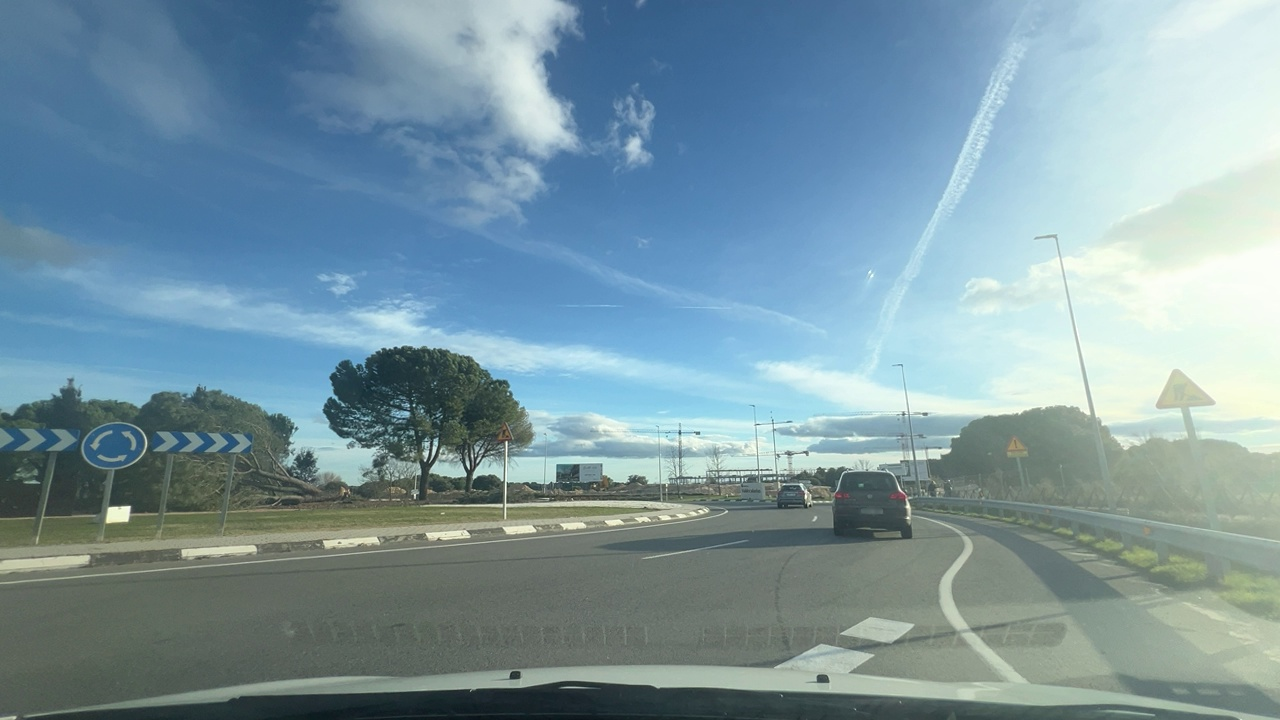
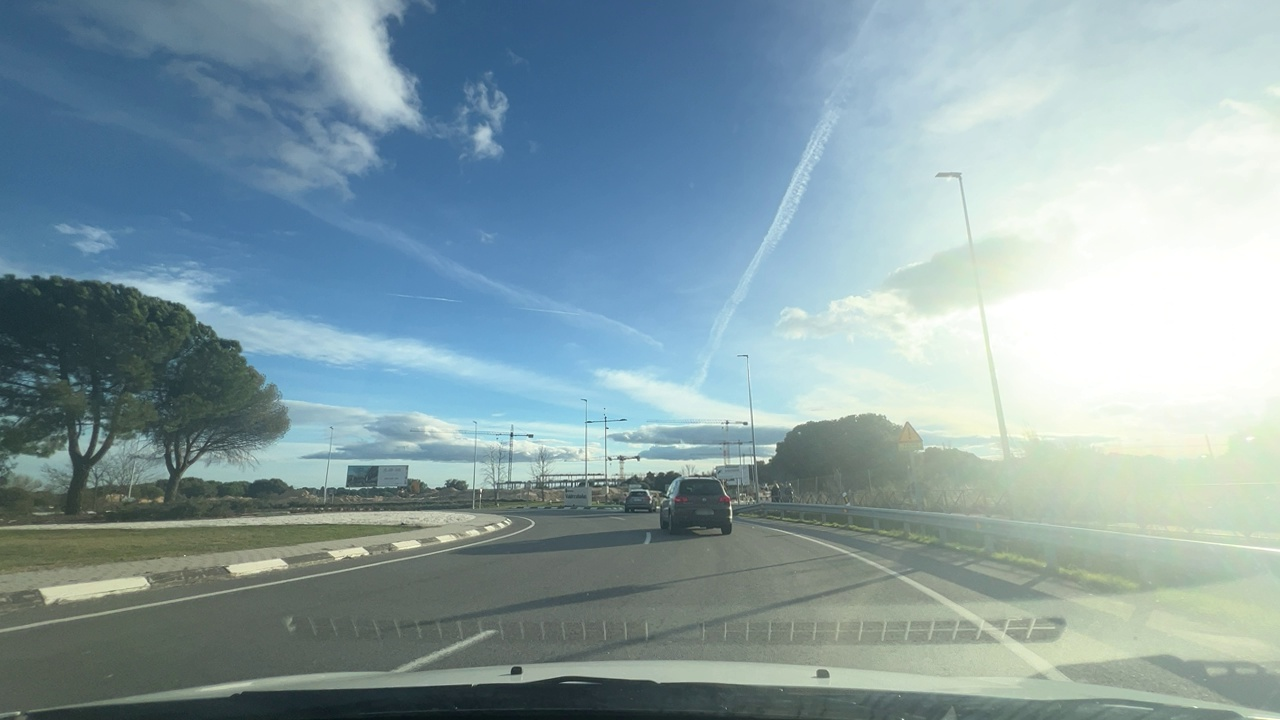
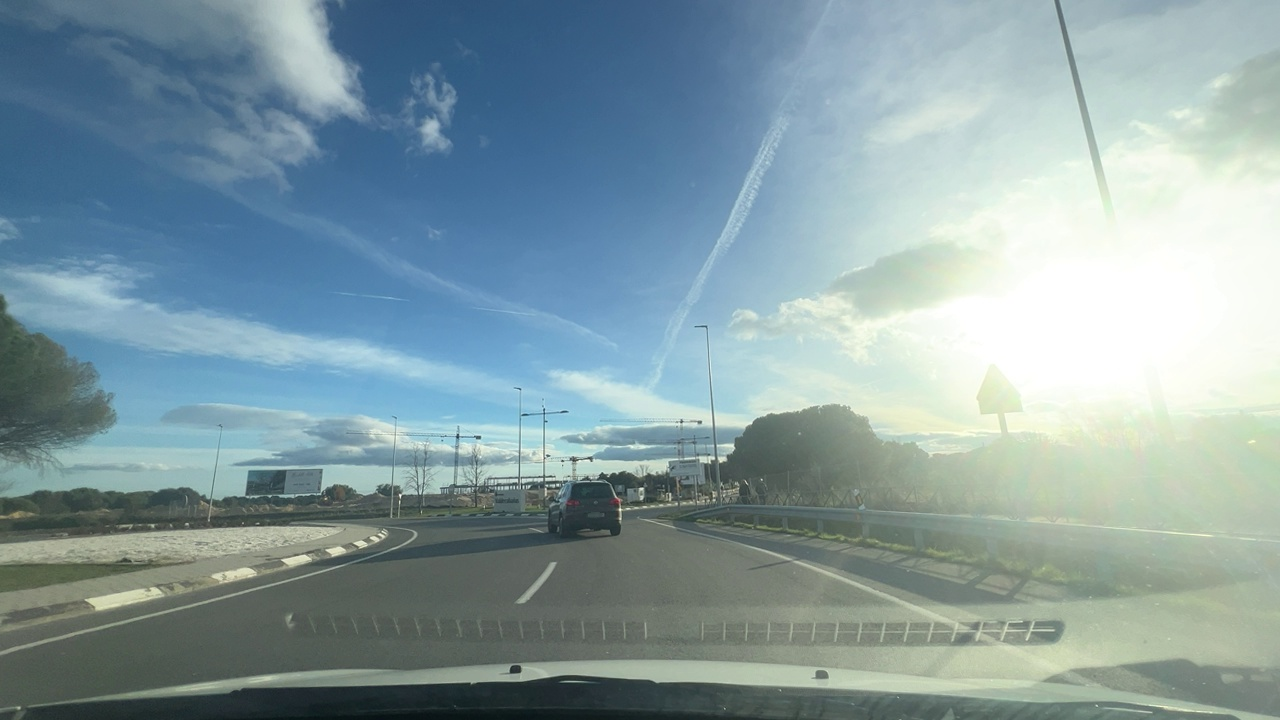
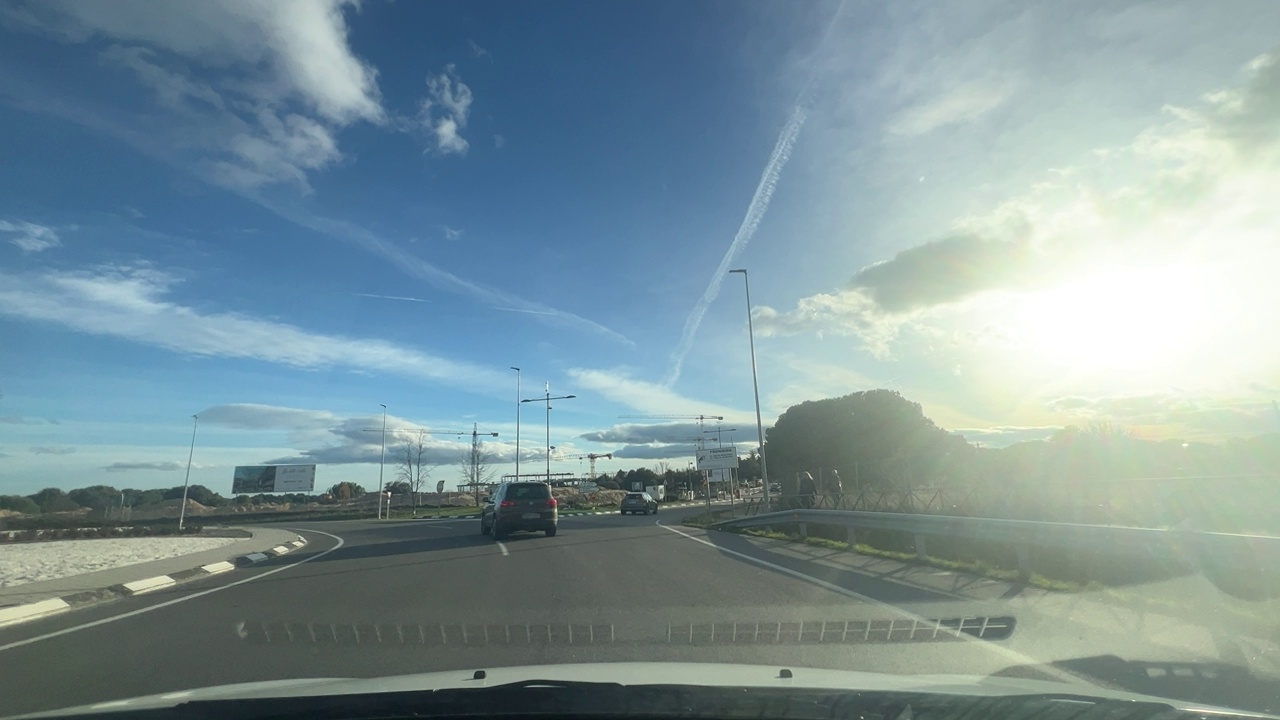
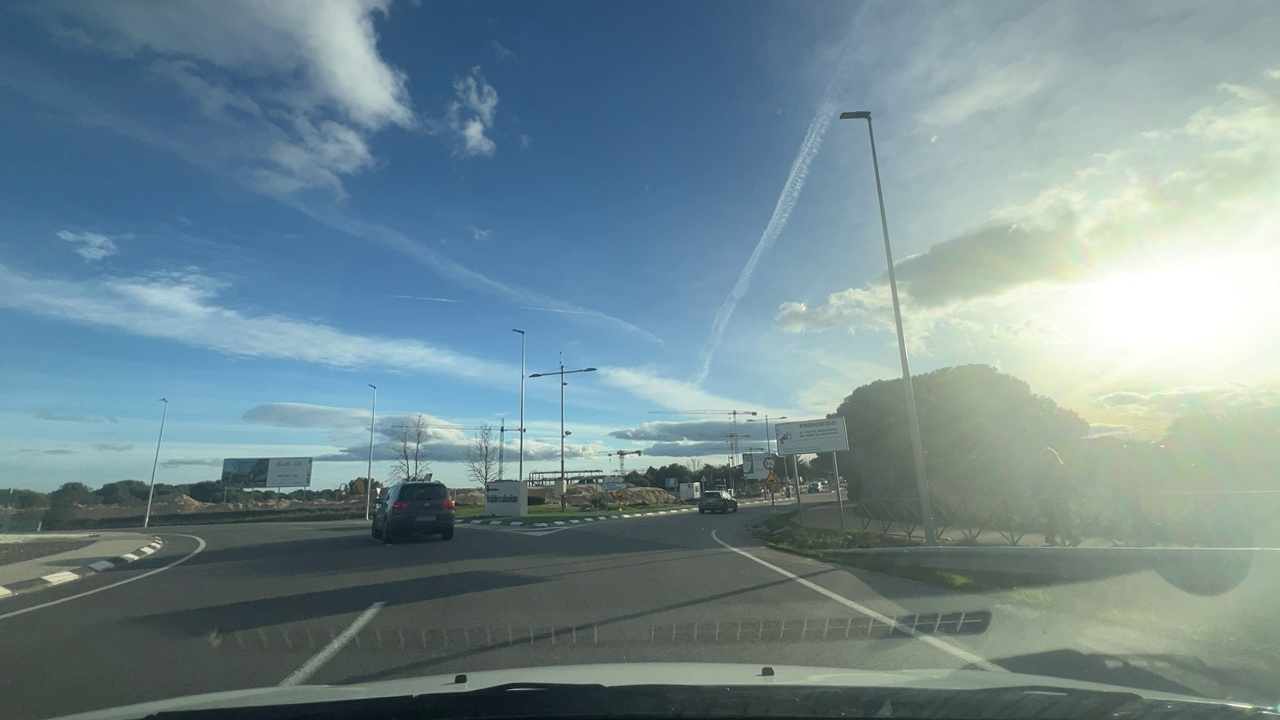
Situation: Roundabout
Question: Is the ego vehicle currently inside a roundabout?
Answer: Yes
Reasoning: The ego vehicle is traveling within a circular roadway surrounding a central island

Situation: Roundabout
Question: Is a roundabout visible ahead in the ego direction?
Answer: Yes
Reasoning: A circular intersection sign and central island are visible ahead.

Situation: Roundabout
Question: Is the ego vehicle stationary while another vehicle crosses its path within the roundabout?
Answer: No
Reasoning: The ego vehicle is inside the roundabout and moving